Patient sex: F
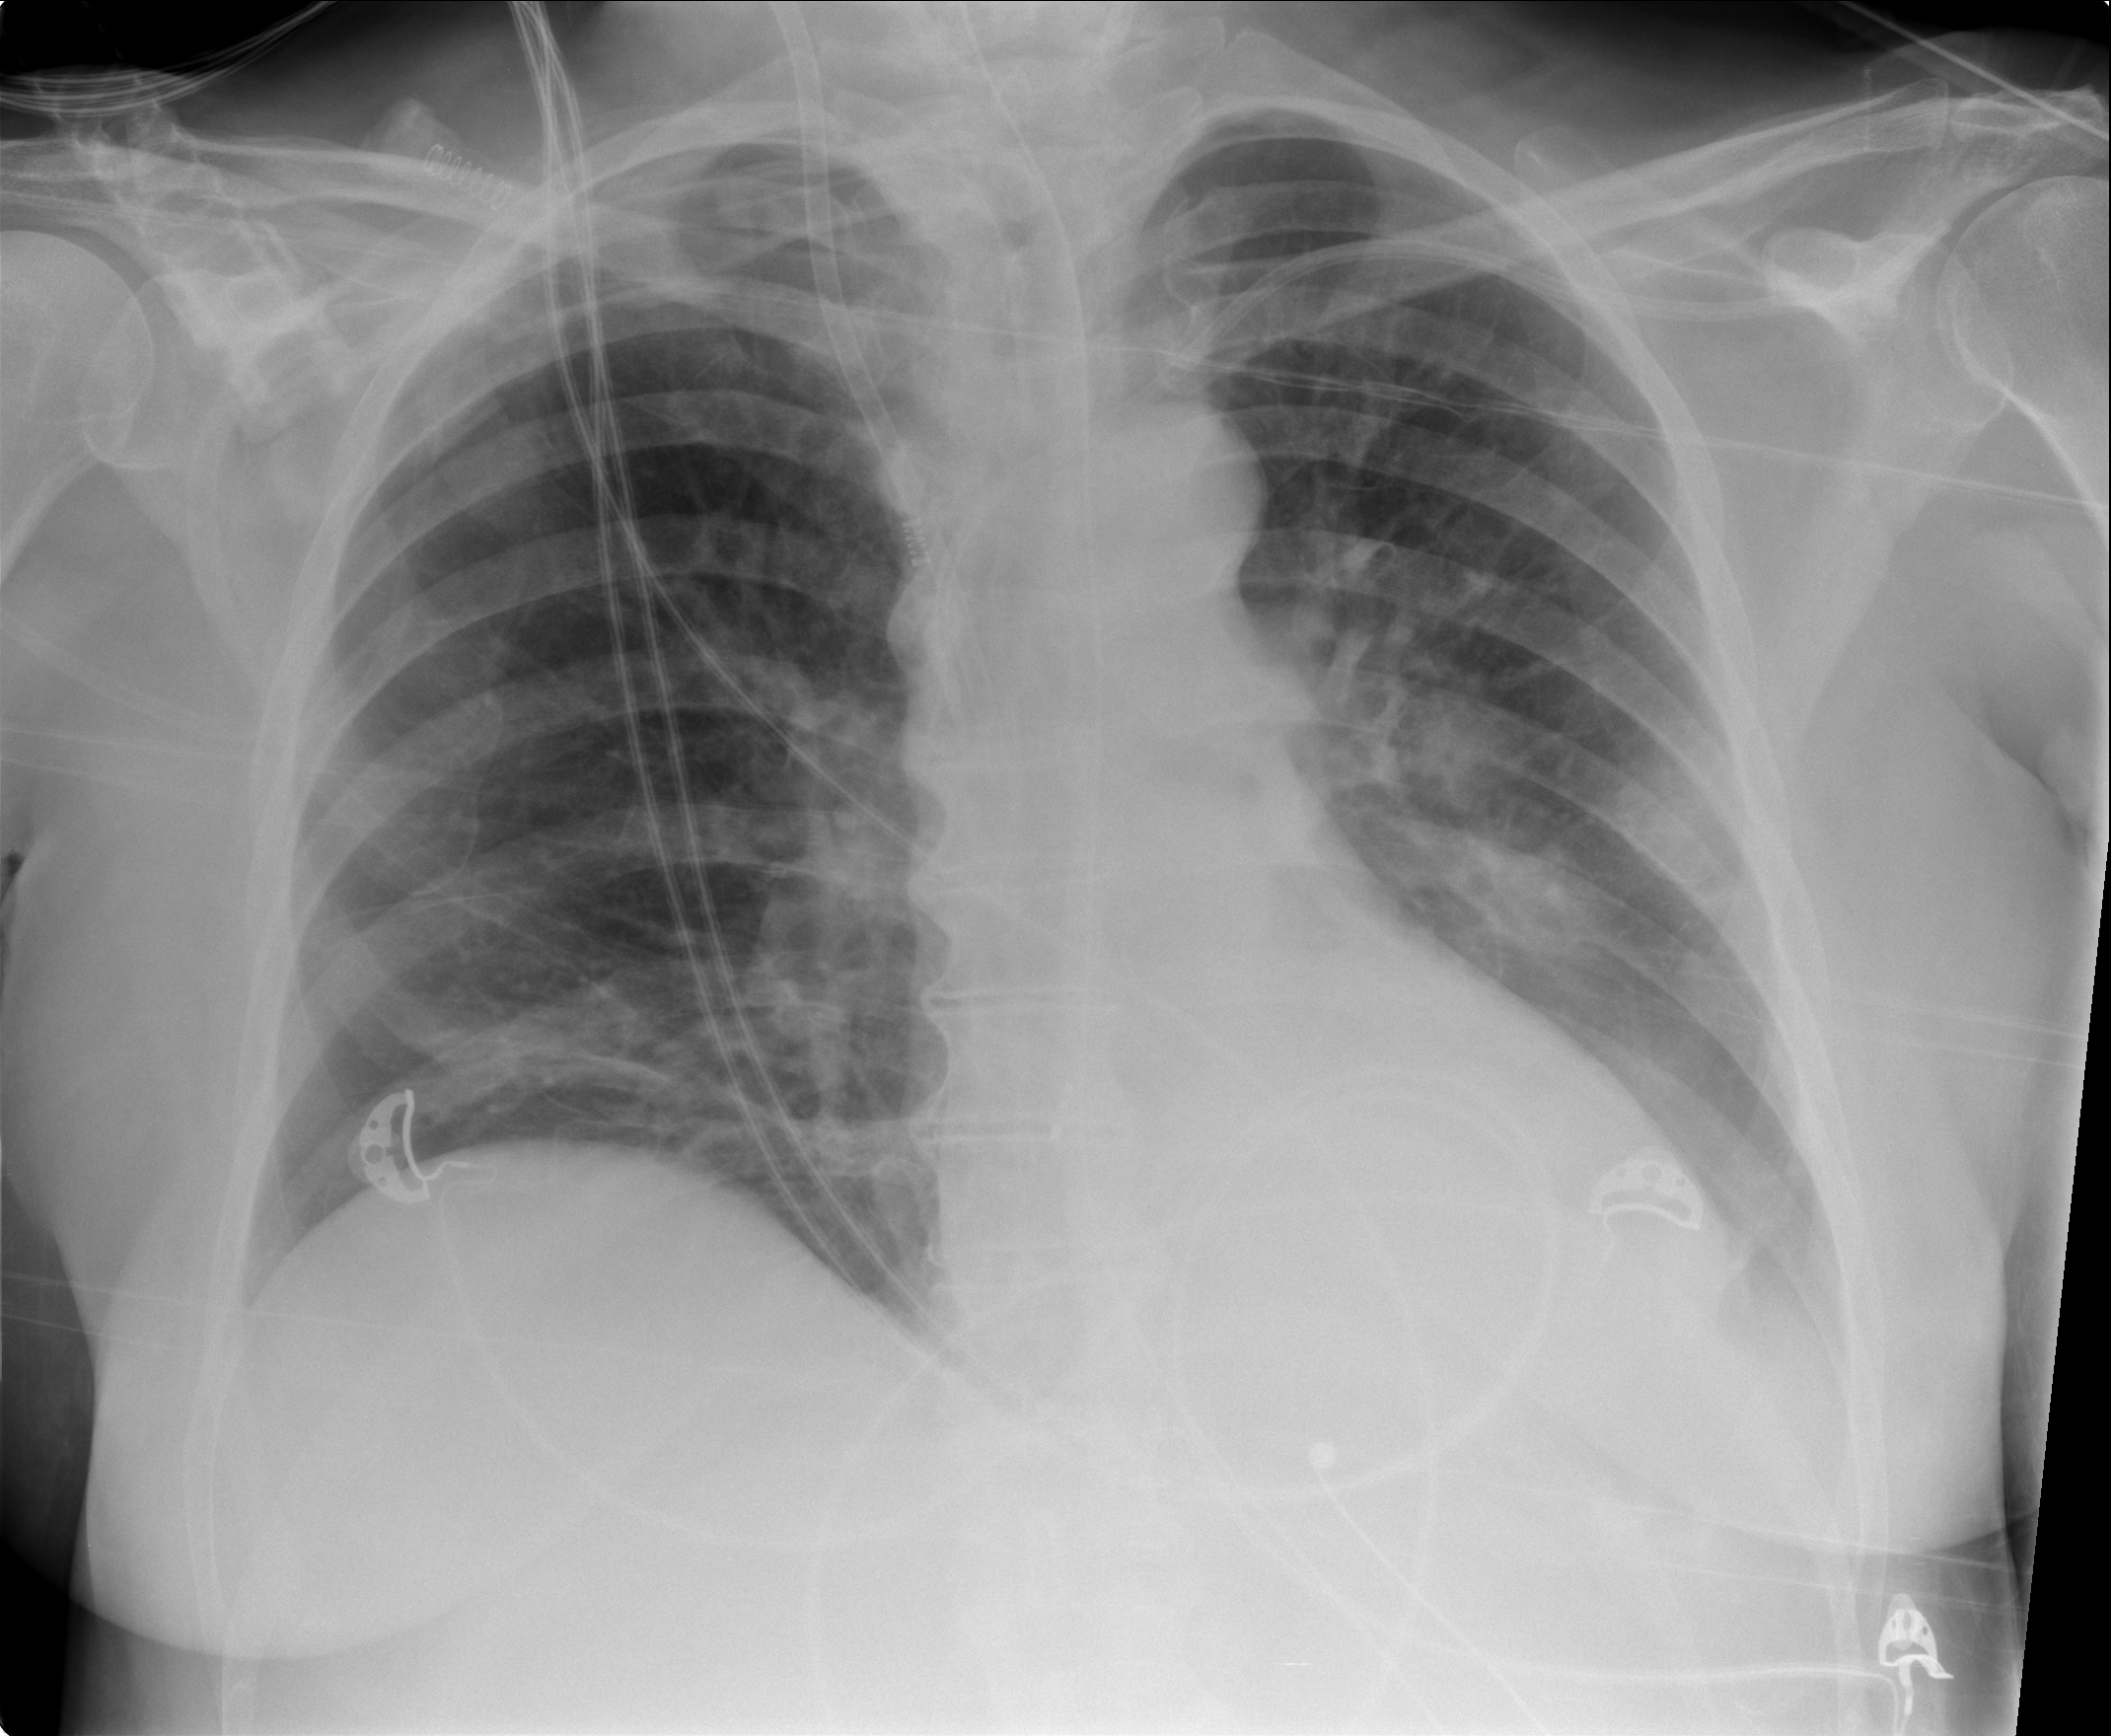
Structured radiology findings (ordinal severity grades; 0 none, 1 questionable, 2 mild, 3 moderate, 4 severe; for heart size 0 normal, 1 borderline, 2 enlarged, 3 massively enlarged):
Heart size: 2
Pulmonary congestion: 2
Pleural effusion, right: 0
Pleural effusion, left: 2
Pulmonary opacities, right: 0
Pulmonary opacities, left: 2
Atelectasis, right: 2
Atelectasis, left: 2